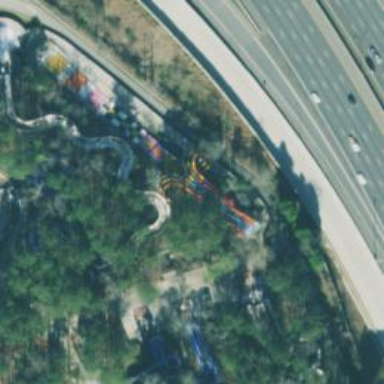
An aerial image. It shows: Water slide attraction.